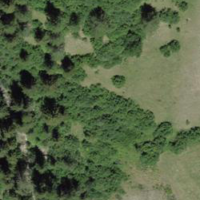
EUNIS habitat code: 26
Species observed at this site:
Aquila chrysaetos